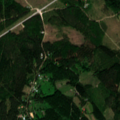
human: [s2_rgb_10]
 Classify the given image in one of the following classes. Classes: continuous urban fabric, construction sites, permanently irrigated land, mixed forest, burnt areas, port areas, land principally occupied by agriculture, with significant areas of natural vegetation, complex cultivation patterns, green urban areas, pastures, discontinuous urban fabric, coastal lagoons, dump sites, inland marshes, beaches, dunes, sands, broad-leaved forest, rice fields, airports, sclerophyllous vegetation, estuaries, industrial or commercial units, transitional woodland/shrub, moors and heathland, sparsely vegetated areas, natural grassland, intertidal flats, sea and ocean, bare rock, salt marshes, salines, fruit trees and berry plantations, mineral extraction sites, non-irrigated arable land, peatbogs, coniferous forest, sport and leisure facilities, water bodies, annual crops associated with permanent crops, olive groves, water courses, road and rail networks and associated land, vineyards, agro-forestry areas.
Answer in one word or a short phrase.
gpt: non-irrigated arable land, mixed forest